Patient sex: M
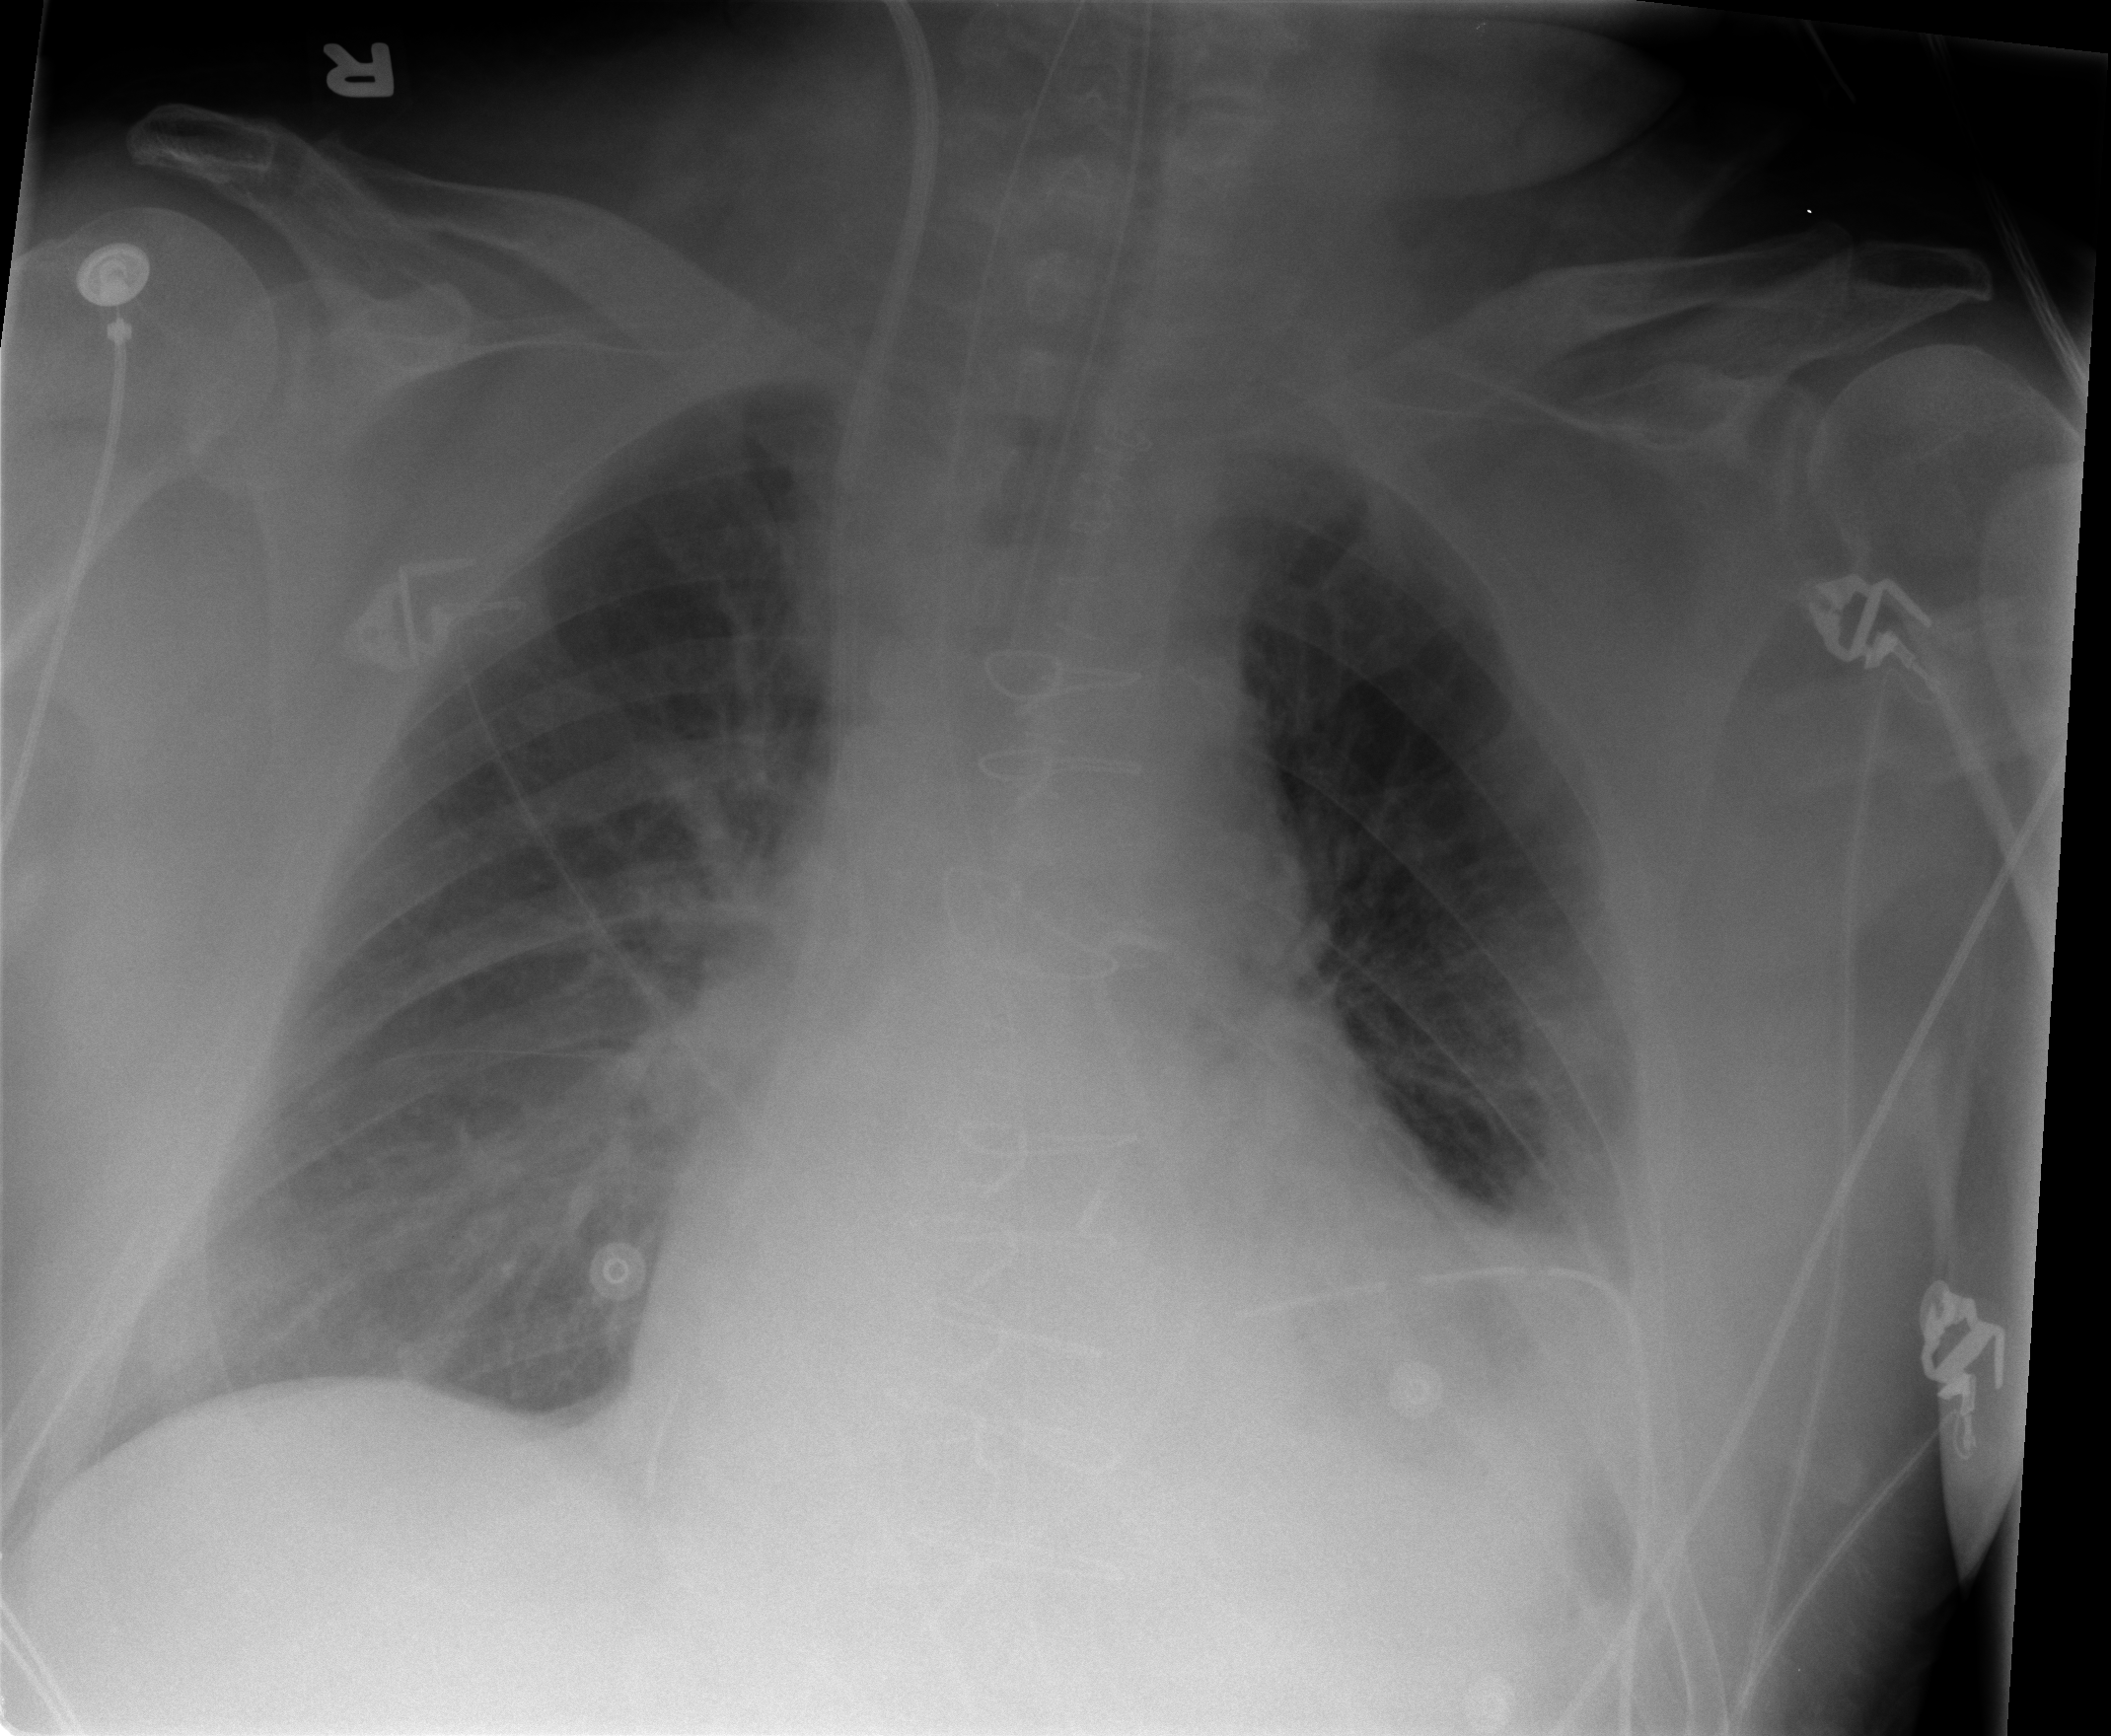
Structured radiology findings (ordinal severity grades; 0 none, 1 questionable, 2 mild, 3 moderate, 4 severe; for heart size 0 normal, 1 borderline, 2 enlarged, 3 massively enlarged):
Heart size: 3
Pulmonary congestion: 3
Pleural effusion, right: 0
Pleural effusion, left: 2
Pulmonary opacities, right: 0
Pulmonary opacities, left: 0
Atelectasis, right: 1
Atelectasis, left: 2